Question: I have two tables named Order and Invoice_Line_Items. I have a column called "invoice_number" in both tables "invoice_number" and Invoice_Line_Items. But "invoice_number" column in Invoice_Line_Items table is empty. I need to copy the data present in the "invoice_number" column from the Order table to "invoice_number" column in Invoice_Line_Items table.
This is an example of what I want to achieve

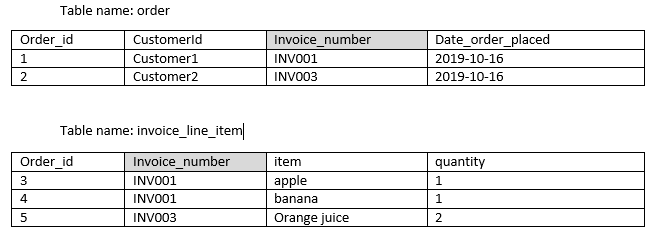
Answer: I managed to solve the issue and here is the code below
1. changed the table name from order to ordering
2. the invoice_number from Invoice_Line_Items made it retrieve the maximum number from ordering table order_id public ActionResult SaveOrder(Order[] requesting)
{
string result = "Error! Order Is Not Complete!";
using (mymodel dbb = new mymodel())
{
var customerId = Guid.NewGuid();
Ordering ord = new Ordering();
ord.CustomerId = customerId;
ord.date_order_placed = DateTime.Now;
dbb.Orderings.Add(ord);
if (dbb.SaveChanges() > 0)
{
string order_id = dbb.Orderings.Max(o => o.invoice_number);
foreach(var item in requesting)
{
Invoice_Line_Items in_l_i = new Invoice_Line_Items();
in_l_i.invoice_number = order_id;
in_l_i.department = item.depart;
in_l_i.service = item.Service;
in_l_i.gender = item.Gender;
in_l_i.item = item.Item;
in_l_i.quantity = item.Quantity;
in_l_i.price = item.price;
dbb.Invoice_Line_Items.Add(in_l_i);
}
if (dbb.SaveChanges() > 0)
{
result = "Success! Order Is Complete!";
}
}
}
return Json(result, JsonRequestBehavior.AllowGet);
}